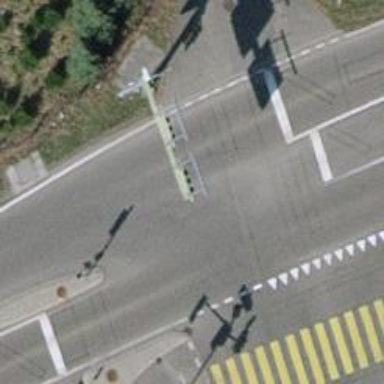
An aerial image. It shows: Road with traffic signals.